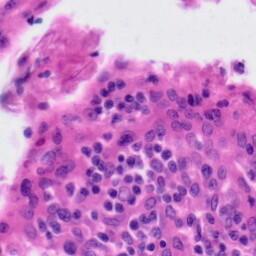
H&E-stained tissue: Tonsil